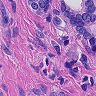
Metastatic tissue present: yes